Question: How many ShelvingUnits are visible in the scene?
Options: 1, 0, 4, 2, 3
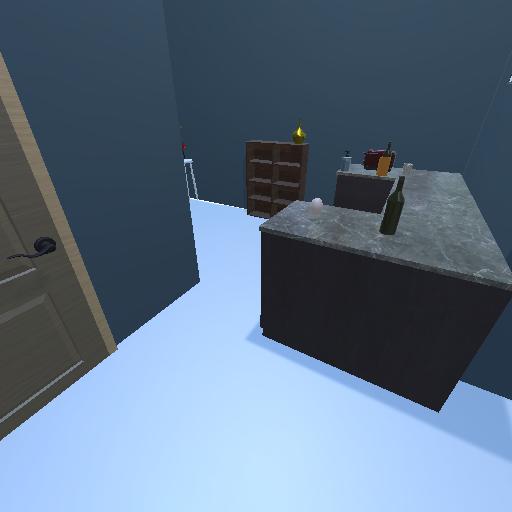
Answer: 1